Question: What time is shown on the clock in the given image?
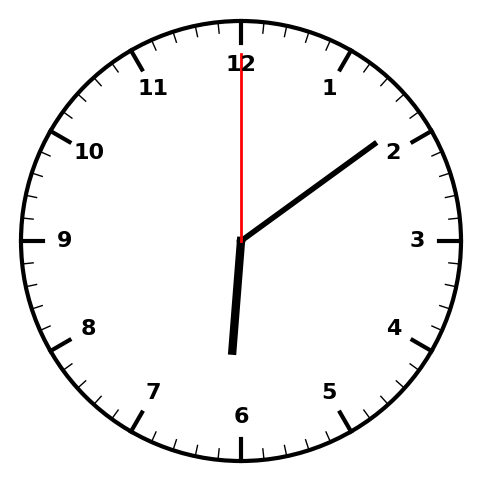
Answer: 06:09:00